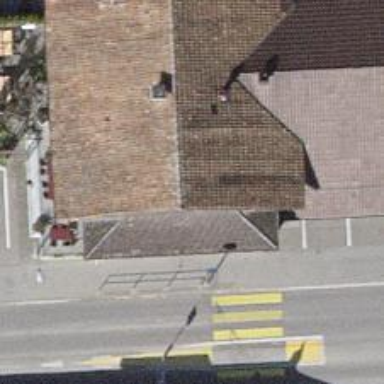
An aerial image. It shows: Restaurant.